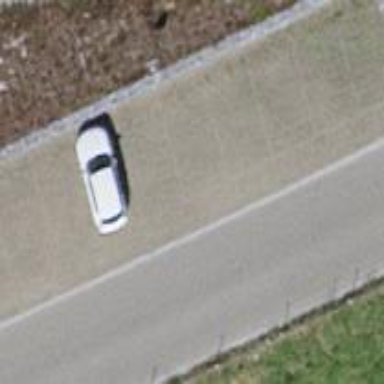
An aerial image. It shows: Street side parking area.